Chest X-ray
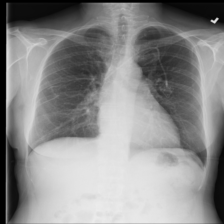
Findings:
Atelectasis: negative
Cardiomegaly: negative
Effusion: negative
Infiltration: negative
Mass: negative
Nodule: negative
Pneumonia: negative
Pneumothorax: negative
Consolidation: negative
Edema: negative
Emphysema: negative
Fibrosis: negative
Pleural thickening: negative
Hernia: negative